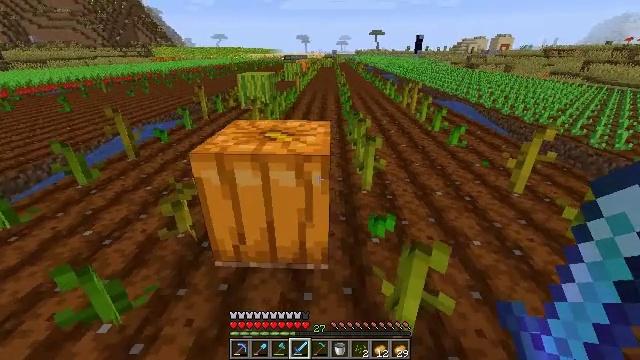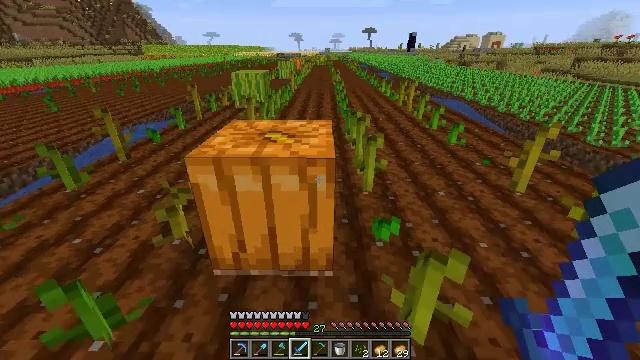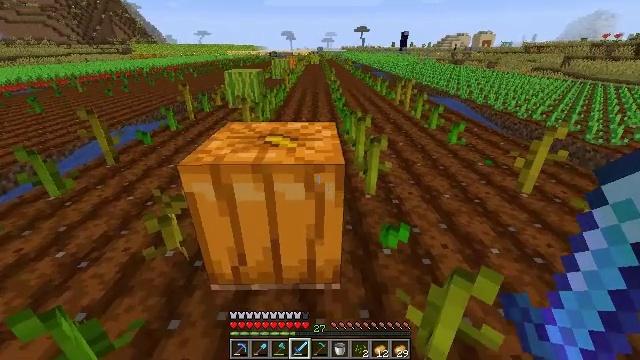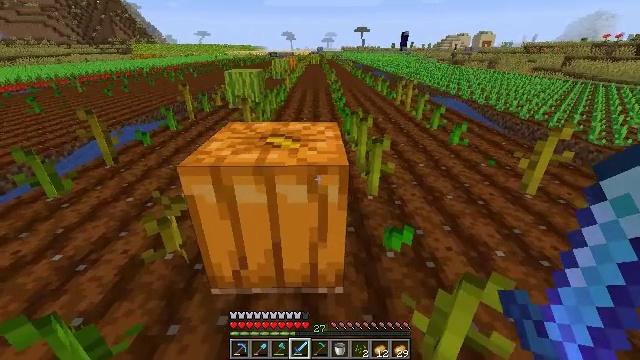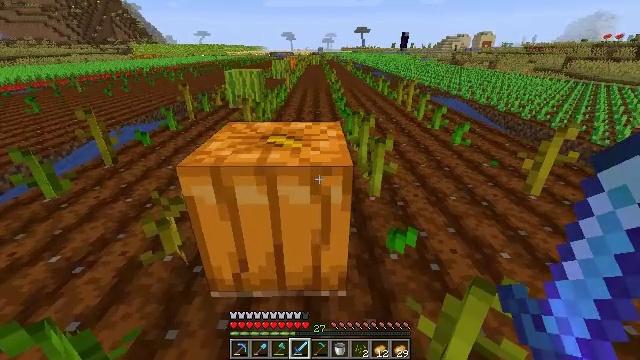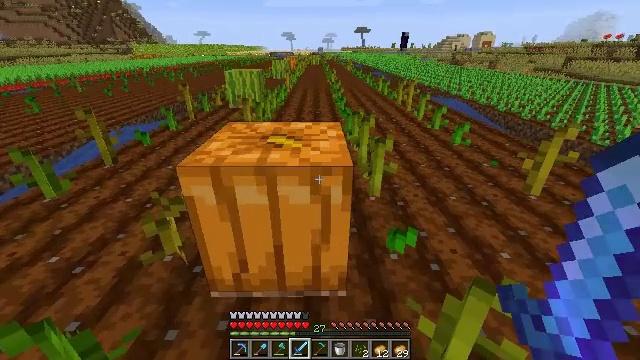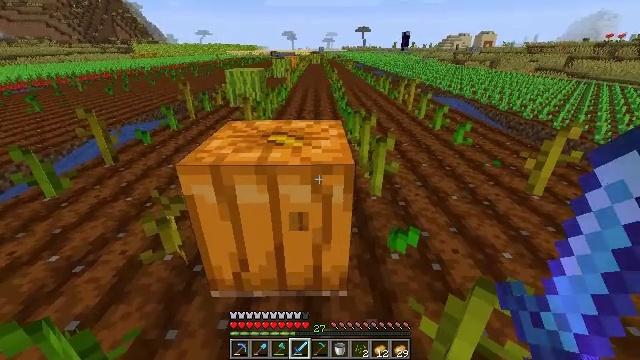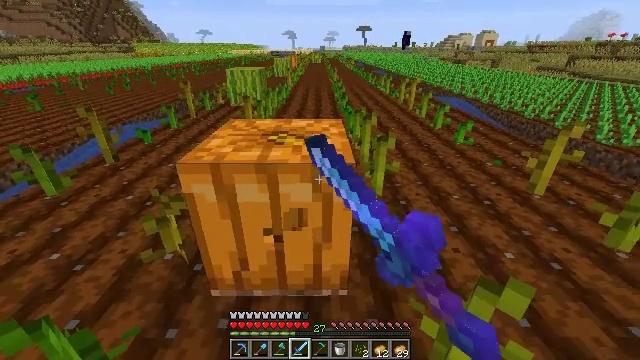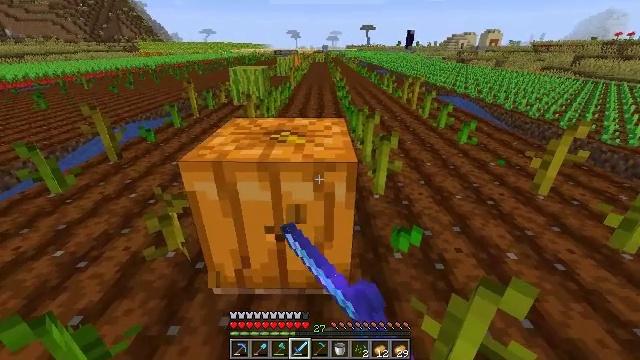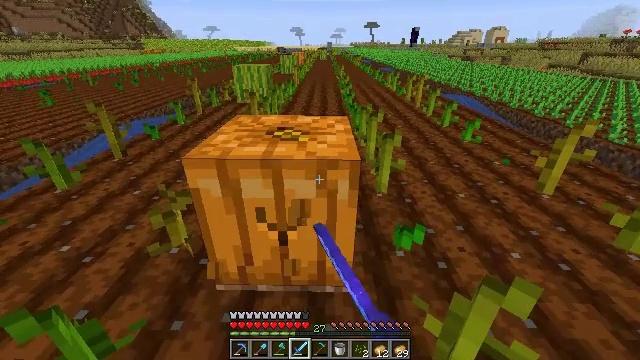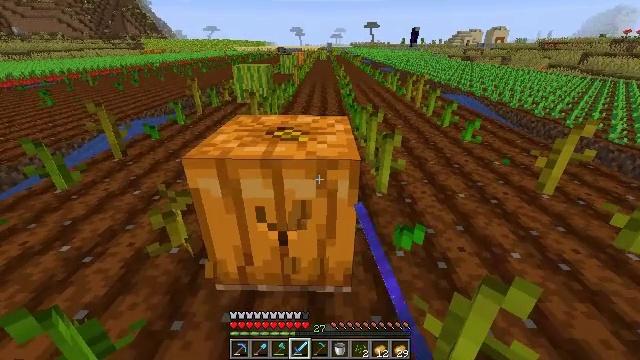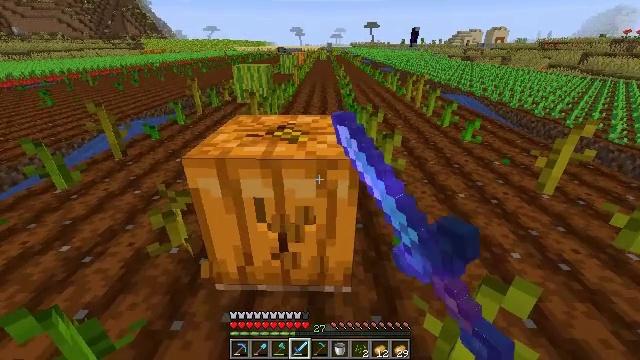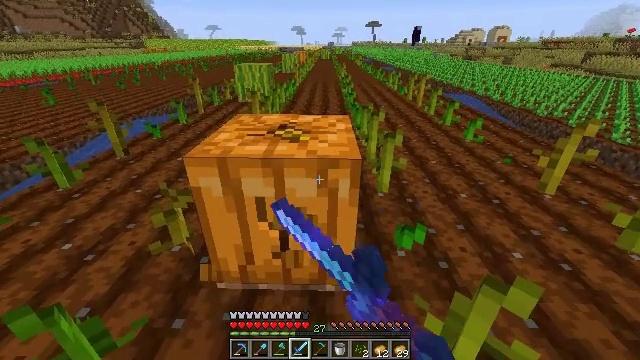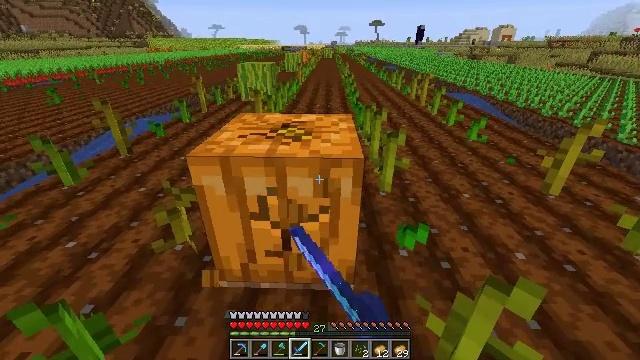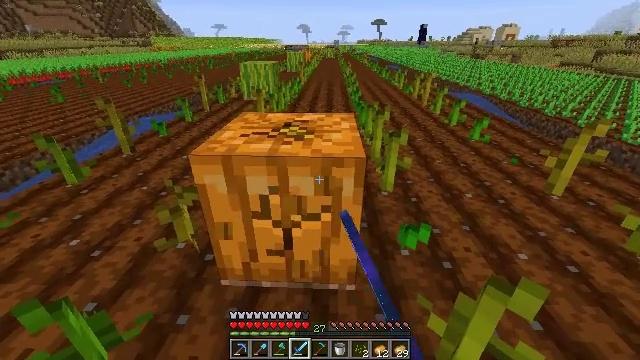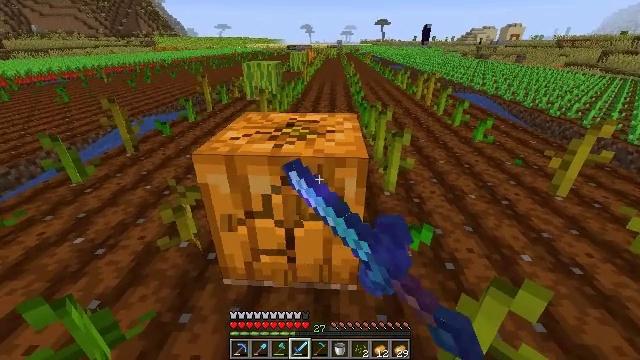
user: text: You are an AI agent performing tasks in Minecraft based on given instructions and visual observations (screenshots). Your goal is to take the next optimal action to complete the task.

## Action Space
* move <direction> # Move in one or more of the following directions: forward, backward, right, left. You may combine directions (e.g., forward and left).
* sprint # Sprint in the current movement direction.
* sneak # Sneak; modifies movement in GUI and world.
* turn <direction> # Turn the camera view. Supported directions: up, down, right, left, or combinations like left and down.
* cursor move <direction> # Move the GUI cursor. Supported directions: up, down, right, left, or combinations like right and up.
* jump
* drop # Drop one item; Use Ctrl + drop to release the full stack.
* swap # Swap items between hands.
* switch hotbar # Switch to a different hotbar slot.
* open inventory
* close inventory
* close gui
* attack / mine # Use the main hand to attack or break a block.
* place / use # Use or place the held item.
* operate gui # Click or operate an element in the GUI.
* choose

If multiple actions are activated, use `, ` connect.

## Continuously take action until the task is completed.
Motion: motion action
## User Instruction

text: Break the pumpkin to collect it.
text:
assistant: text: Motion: move forward, turn right
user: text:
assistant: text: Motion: turn right
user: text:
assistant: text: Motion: no_op
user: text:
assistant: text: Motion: no_op
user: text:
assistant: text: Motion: no_op
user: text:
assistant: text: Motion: attack / mine
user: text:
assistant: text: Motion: attack / mine
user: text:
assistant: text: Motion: attack / mine
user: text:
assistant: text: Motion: attack / mine
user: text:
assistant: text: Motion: attack / mine
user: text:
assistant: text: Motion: attack / mine
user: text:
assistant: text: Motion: attack / mine
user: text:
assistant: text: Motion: attack / mine
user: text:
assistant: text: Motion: attack / mine
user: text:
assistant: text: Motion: attack / mine
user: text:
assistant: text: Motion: attack / mine
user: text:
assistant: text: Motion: attack / mine
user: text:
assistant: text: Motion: attack / mine
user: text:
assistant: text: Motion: attack / mine
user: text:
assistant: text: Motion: attack / mine
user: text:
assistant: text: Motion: move forward, attack / mine
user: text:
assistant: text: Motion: move forward, attack / mine
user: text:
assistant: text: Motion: move forward, attack / mine
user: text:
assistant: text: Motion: move forward, attack / mine
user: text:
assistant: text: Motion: attack / mine
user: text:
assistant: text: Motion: attack / mine
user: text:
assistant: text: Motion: attack / mine
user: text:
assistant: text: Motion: attack / mine
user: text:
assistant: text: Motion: attack / mine
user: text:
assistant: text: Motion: no_op